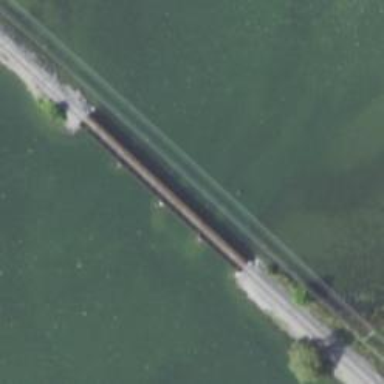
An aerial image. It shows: Pier supporting bridge.